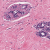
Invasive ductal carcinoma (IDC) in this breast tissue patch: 0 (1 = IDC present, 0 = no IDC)